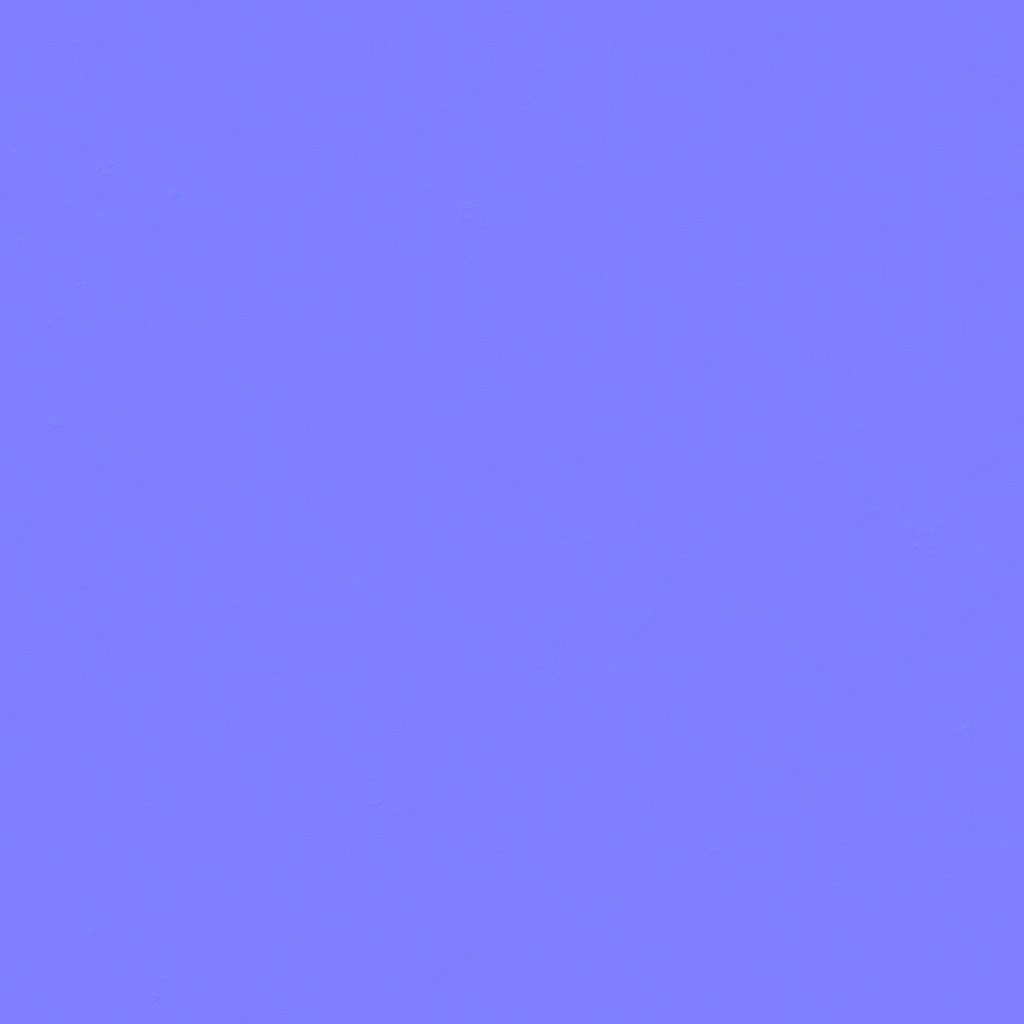
Texture map type: NormalDX